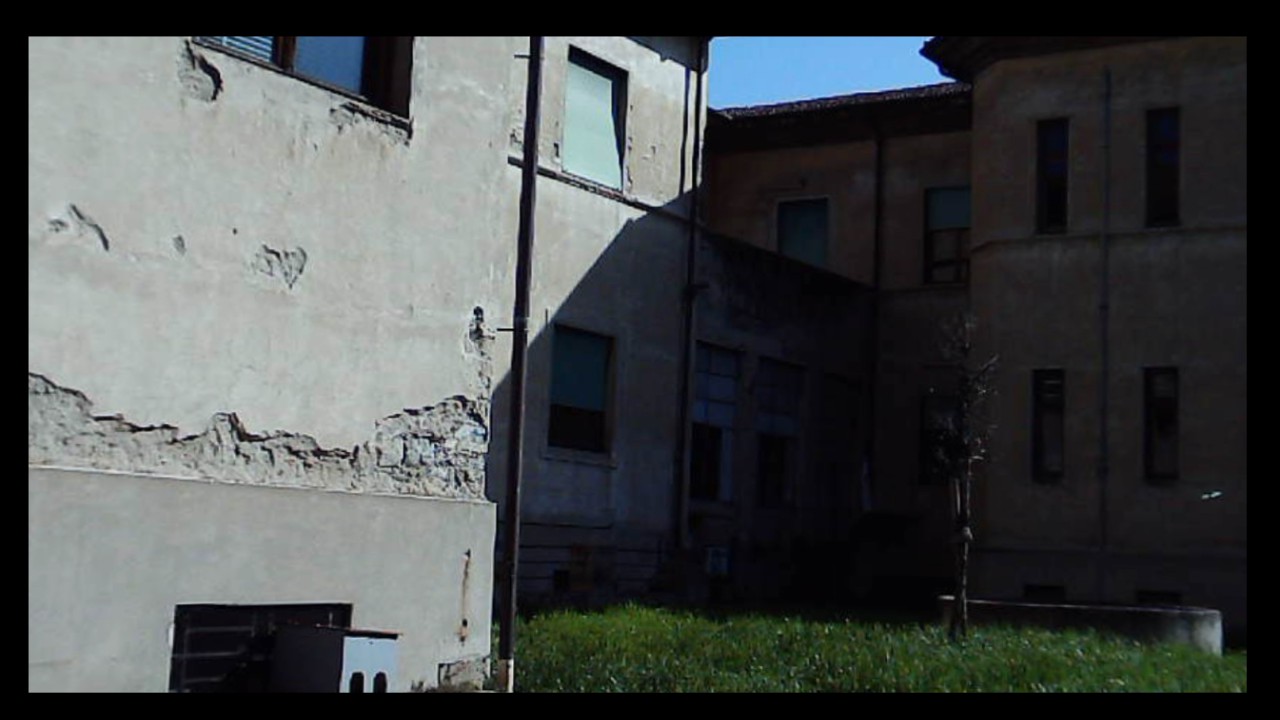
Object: Betafpv air75